二年级 · 算术
松鼠妈妈采了多少个松果?

小松鼠

松鼠妈妈
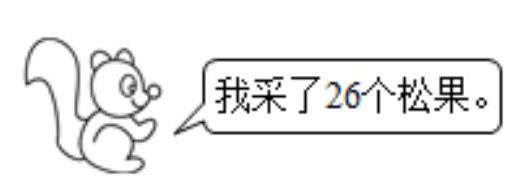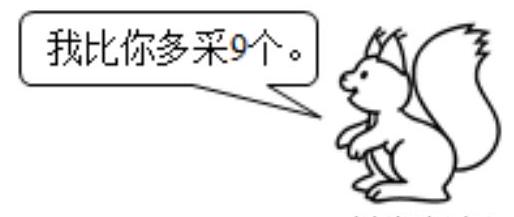
答案: $26+9=35$ (个)